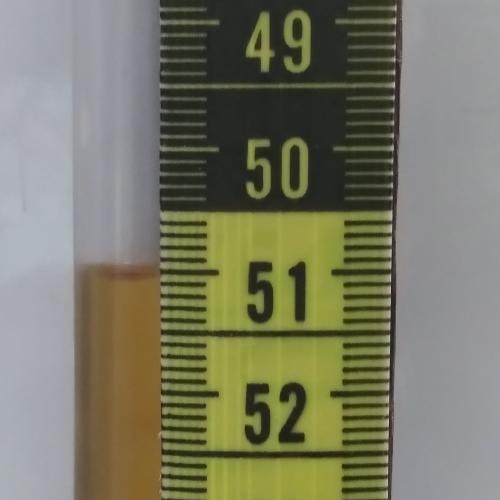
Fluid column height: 51.0 cm